Question: few days to start the iPad development and i face the some problem,
In that the i create the one viewcontroller in which shows the numbers of the options like Deskboard then after open the splitview controller
Flow like following
'''
View Controller
|
|->Splite view controller(with Tabbar controll)
|
|->Left controller(UITableview)
|
|->Right Controller(navigation controller)
'''
Thus i expected output like below

so anyone can guide for solving the problem.
guys any ideas or work arounds?
Please let me know if I am not clear in my question.
Thanks and Regards,
Samuel.
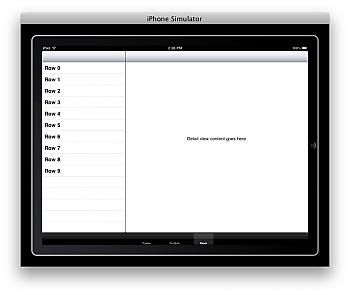
Answer: I solve this problem by Cocoa Matter solution thanks for it
And now form above solution i enhance the solution and now the problem solved.
following is the code for the solution
.h file
'''
@property(nonatomic,retain)UISplitViewController *splitController;
'''
.m file
'''
UIViewController *viewController5 = [[searchDetail alloc] initWithNibName:@"searchDetail" bundle:nil];
delegate.tabBarController.viewControllers = [NSArray arrayWithObjects:viewController1, viewController2, navForLogin, navForContact, viewController5, nil];
SearchVctr *viewController1 = [[SearchVctr alloc] initWithNibName:@"SearchVctr" bundle:nil];
FavouriteVctr *viewController2 = [[FavouriteVctr alloc] initWithNibName:@"FavouriteVctr" bundle:nil];
self.splitController = [[UISplitViewController alloc] init];
[self.splitController setViewControllers:[NSArray arrayWithObjects:viewController1, viewController2, nil]];
self.splitController.delegate = self;
viewController5.view=self.splitController.view;
delegate.tabBarController.selectedIndex = 4;
delegate.imgV.image=[UIImage imageNamed:[NSString stringWithFormat:@"t4_ipad.png"]];
delegate.tabBarController.modalTransitionStyle = UIModalTransitionStyleFlipHorizontal;
delegate.self.imgV.frame=CGRectMake(0, 0, 1024, 48);
[self presentModalViewController:delegate.tabBarController animated:YES];
'''
Thanks for the Reply,